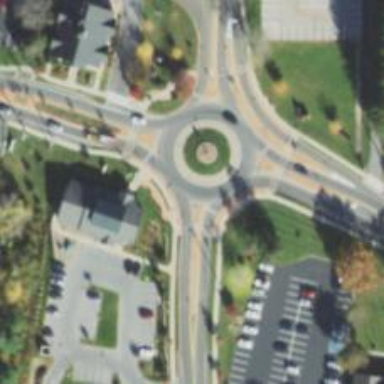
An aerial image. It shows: Primary highway intersecting roundabout.